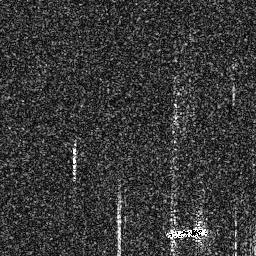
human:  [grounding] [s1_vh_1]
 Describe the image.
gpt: In the satellite image, there is  <ref>1 medium ship </ref> <box>[[63, 87, 81, 93, 0]]</box> located at bottom right.